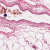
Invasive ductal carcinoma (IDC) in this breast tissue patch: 0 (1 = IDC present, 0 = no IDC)